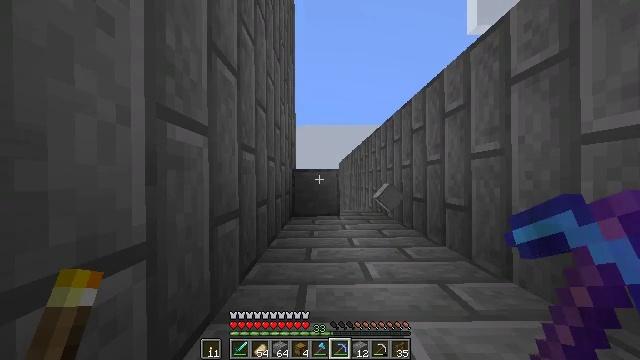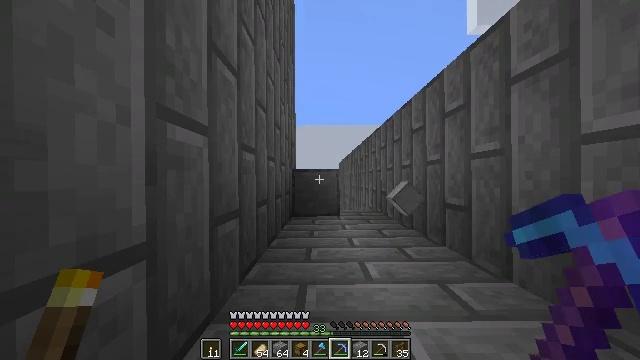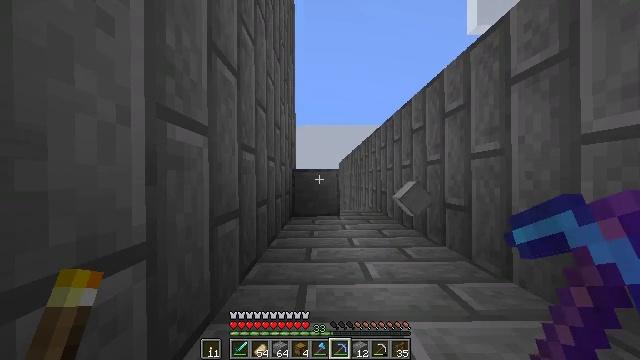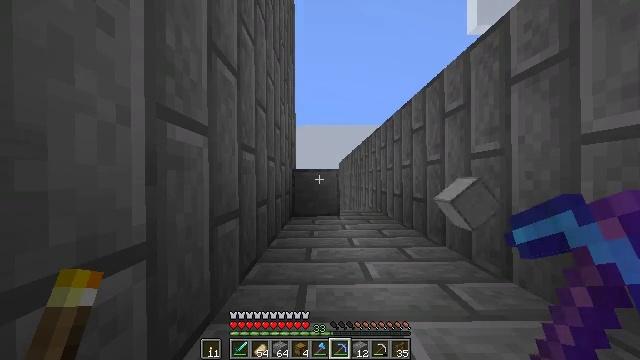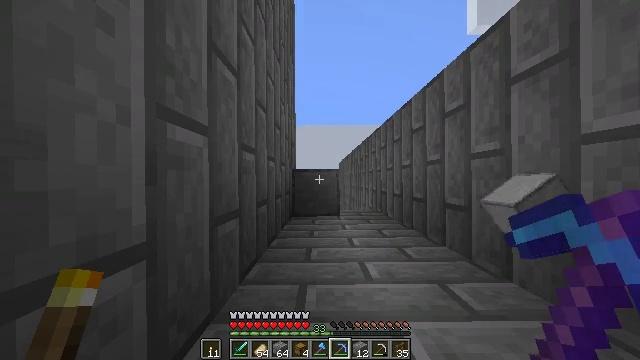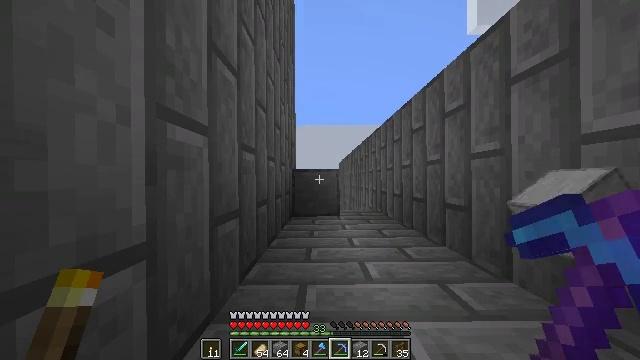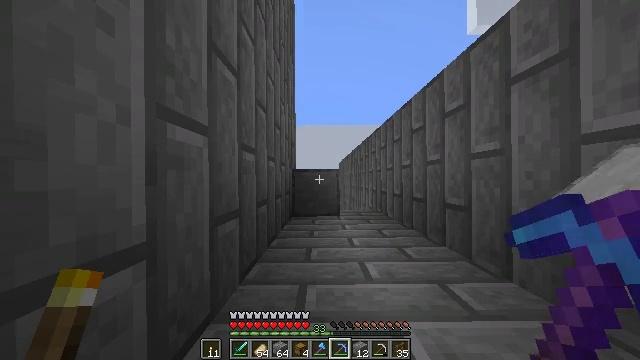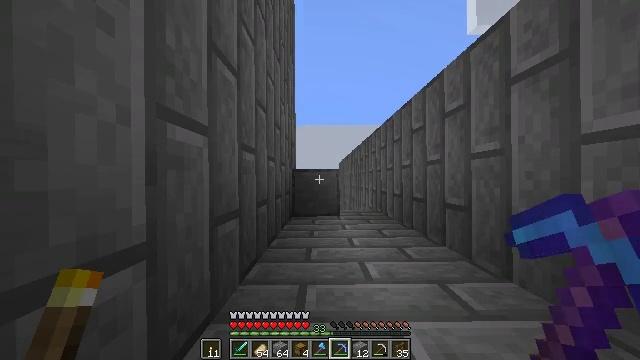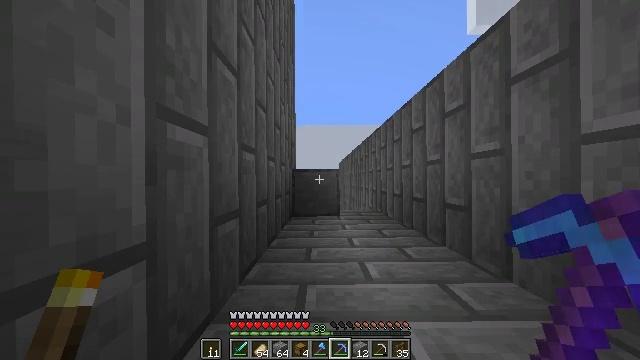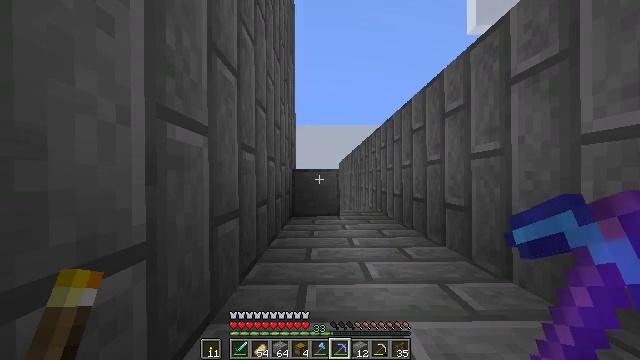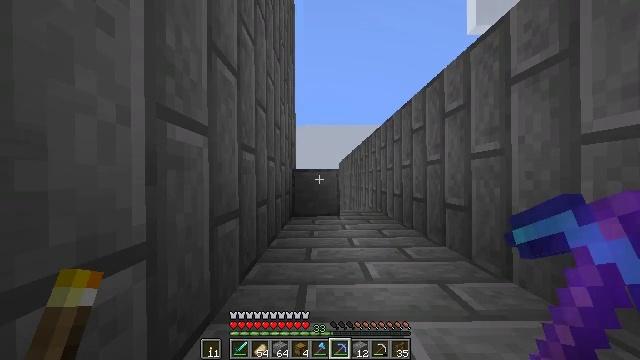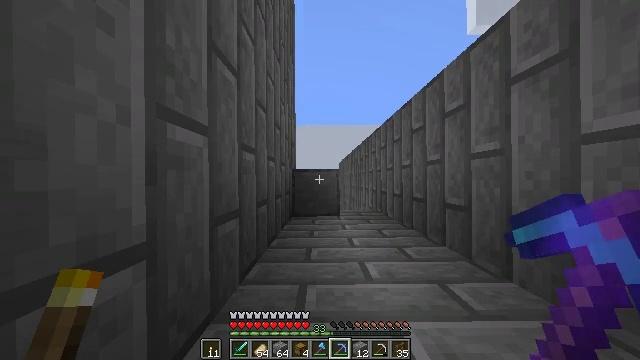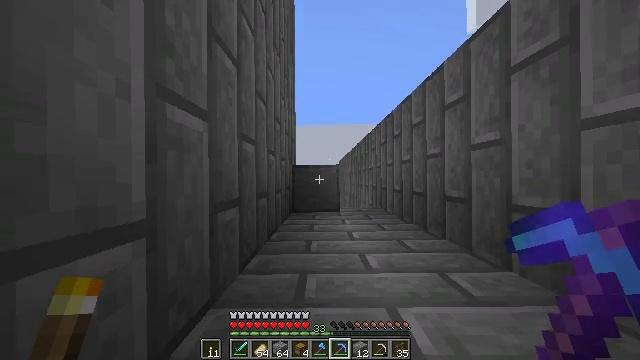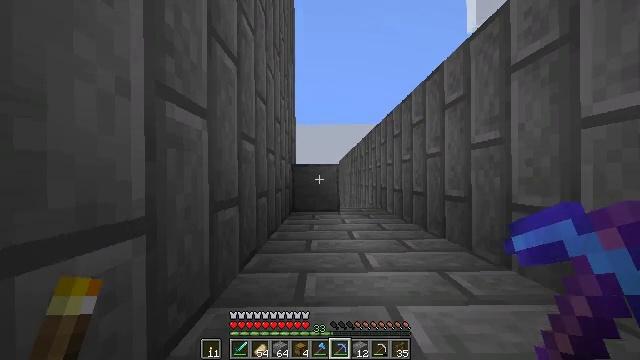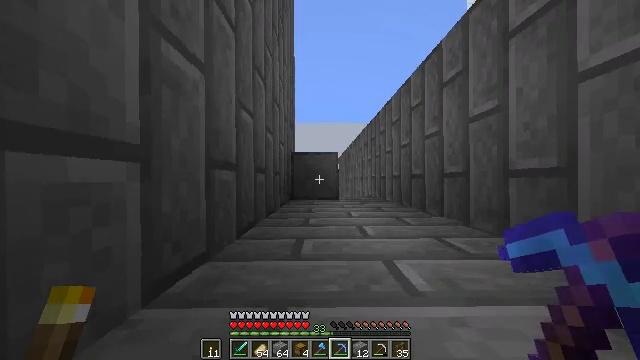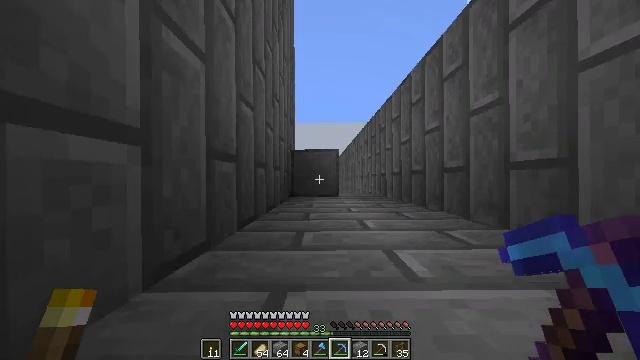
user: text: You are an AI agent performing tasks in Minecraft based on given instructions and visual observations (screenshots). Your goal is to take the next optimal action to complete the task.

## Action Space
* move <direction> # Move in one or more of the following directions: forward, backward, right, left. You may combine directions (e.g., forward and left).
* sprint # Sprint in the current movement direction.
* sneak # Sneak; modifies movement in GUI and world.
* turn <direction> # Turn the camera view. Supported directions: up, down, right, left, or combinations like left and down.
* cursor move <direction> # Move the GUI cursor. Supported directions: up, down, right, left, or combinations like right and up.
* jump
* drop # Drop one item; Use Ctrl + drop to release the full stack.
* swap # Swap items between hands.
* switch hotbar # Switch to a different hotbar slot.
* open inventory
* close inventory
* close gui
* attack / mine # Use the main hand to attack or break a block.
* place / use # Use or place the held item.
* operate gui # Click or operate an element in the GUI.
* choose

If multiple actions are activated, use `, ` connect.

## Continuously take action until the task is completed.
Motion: motion action
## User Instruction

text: Dig and collect smooth stone.
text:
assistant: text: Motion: attack / mine
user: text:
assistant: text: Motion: attack / mine
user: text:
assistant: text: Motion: attack / mine
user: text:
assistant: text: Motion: attack / mine
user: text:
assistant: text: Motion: attack / mine
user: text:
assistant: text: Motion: attack / mine
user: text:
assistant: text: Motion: attack / mine
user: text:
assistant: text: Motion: attack / mine
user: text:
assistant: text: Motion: attack / mine
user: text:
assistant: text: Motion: attack / mine
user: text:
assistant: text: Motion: attack / mine
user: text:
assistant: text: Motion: move forward, attack / mine
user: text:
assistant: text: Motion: move forward, attack / mine
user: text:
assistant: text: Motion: move forward, attack / mine
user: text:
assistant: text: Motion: attack / mine
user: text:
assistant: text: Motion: attack / mine
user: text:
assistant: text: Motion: attack / mine
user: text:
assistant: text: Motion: attack / mine
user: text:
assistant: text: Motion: attack / mine
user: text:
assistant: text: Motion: attack / mine, jump
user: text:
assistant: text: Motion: attack / mine, jump
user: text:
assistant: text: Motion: attack / mine, jump
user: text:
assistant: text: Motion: attack / mine, jump
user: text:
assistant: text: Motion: attack / mine, jump
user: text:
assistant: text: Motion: turn left, attack / mine, jump
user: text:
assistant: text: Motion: turn left, attack / mine, jump
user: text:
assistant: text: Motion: turn left, attack / mine, jump
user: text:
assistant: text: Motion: turn left, attack / mine, jump
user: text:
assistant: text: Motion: turn left, attack / mine, jump
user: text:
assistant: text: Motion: turn left, attack / mine, jump